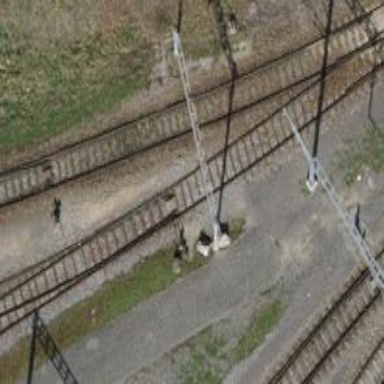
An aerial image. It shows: Railway switch.